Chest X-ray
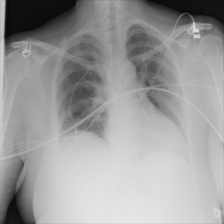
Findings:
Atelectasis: negative
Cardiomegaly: negative
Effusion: negative
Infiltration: negative
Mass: negative
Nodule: negative
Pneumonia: negative
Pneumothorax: negative
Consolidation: negative
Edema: negative
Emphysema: negative
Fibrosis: negative
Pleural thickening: negative
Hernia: negative